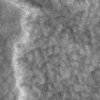
Label: not_dusty